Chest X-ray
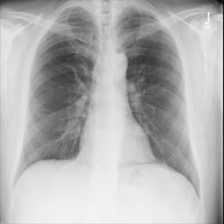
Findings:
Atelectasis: negative
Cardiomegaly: negative
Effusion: negative
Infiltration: negative
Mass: negative
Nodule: negative
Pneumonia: negative
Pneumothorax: negative
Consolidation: negative
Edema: negative
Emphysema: negative
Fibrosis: negative
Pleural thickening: negative
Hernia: negative